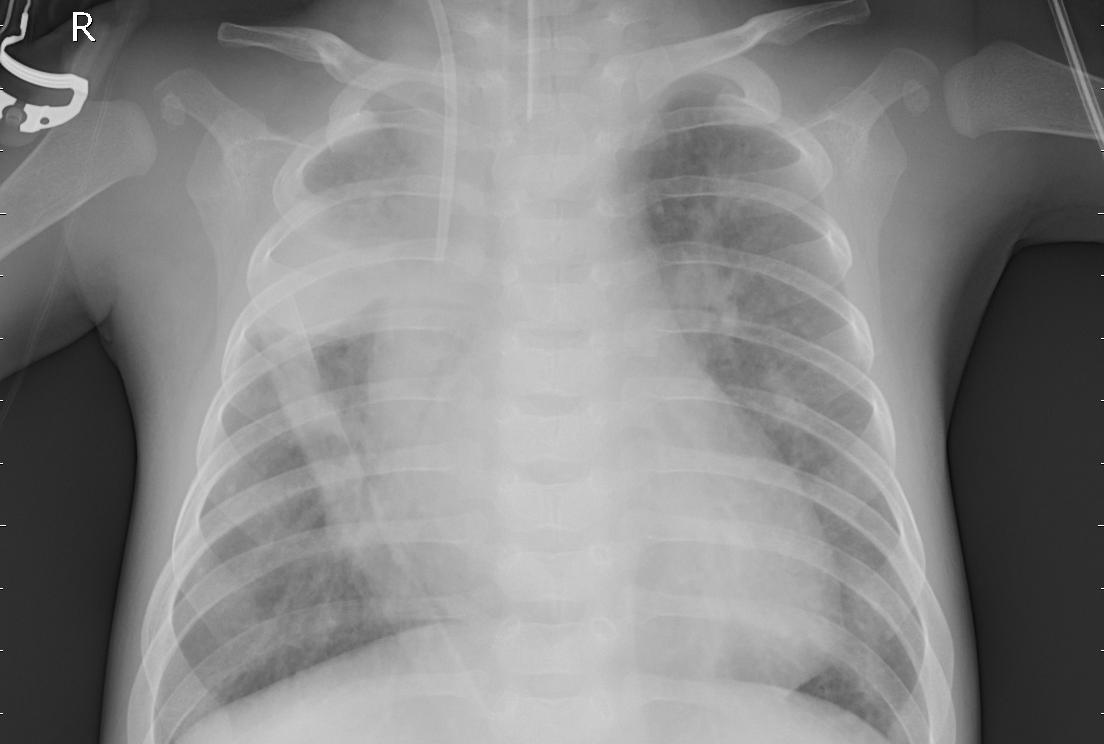
Diagnosis: PNEUMONIA